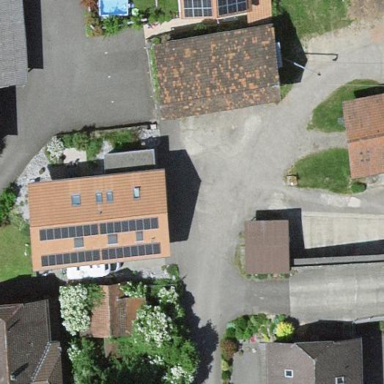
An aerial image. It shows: Residential building.